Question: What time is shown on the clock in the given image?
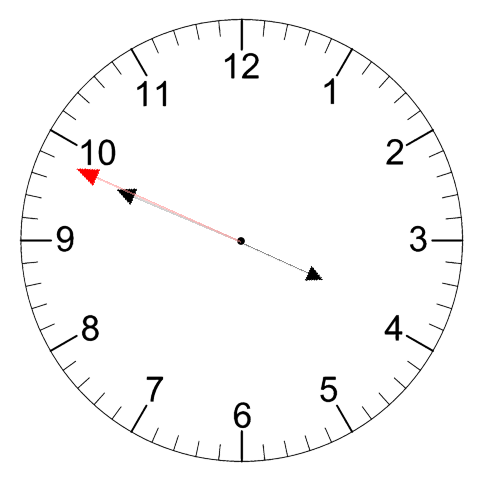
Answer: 03:48:49